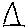
Label: triangle